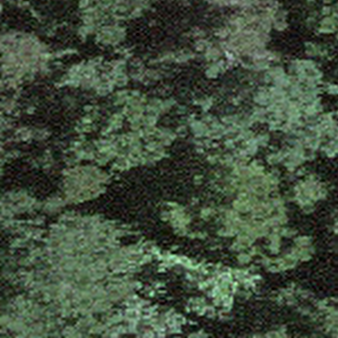
Label: other